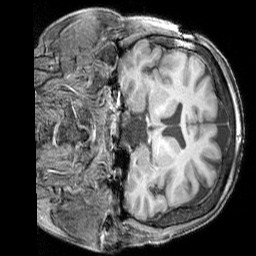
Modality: T1w
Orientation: coronal
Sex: female
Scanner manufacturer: siemens
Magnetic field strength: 3 T
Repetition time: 2.3 s
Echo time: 0.00226 s